Question: I want to have a box in HTML such as this one:

Particular thing, I need to do this using only HTML (no PHP or particular langage requiring server, or particular installation).
The reason for this is that it is meant to be used for HTML pages that will be opened from a USB key, not a website, and it has to be usable by any non-expert person. So no web-server configuration or installation required, such as what would be required for PHP, if I am right.
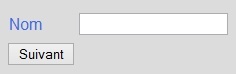
Answer: Think about not using a Form, but just using a Javascript function.
I'm not sure if this probably is not possible due to security reasons, but it could be a solution...
'''
function redirect() {
var input = document.getElementById("stuff");
window.location = input.value;
}
'''
'''
<span>NOM:</span>
<input type="text" id="stuff"></input>
<br>
<input type="button" onclick="redirect()" value="Submit"></input>
'''